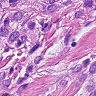
Metastatic tissue present: yes